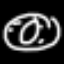
Label: donut